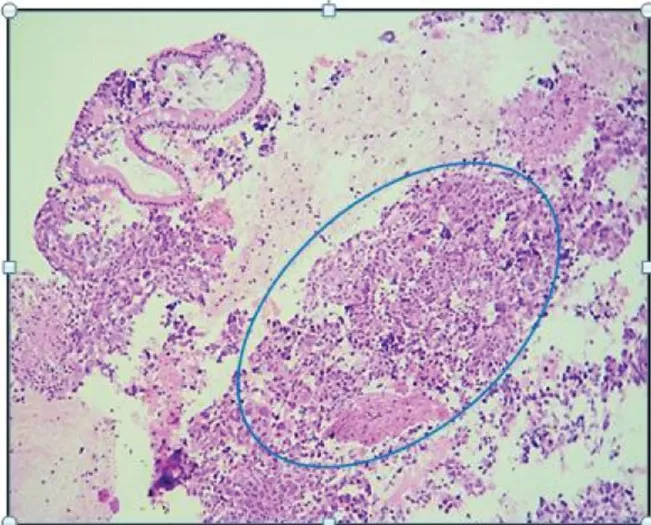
H & E-stained histological preparation. Tumoural lesion with unorganised, diffuse growth, where normal glandular architecture is lost, and nuclear atypia is present.
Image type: pathology (h&e)